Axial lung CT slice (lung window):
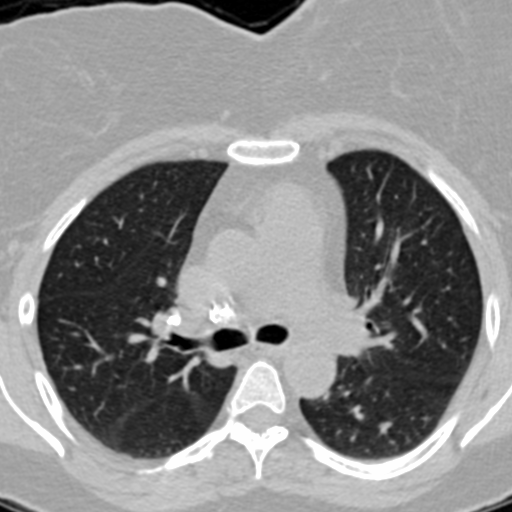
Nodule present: no